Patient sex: M
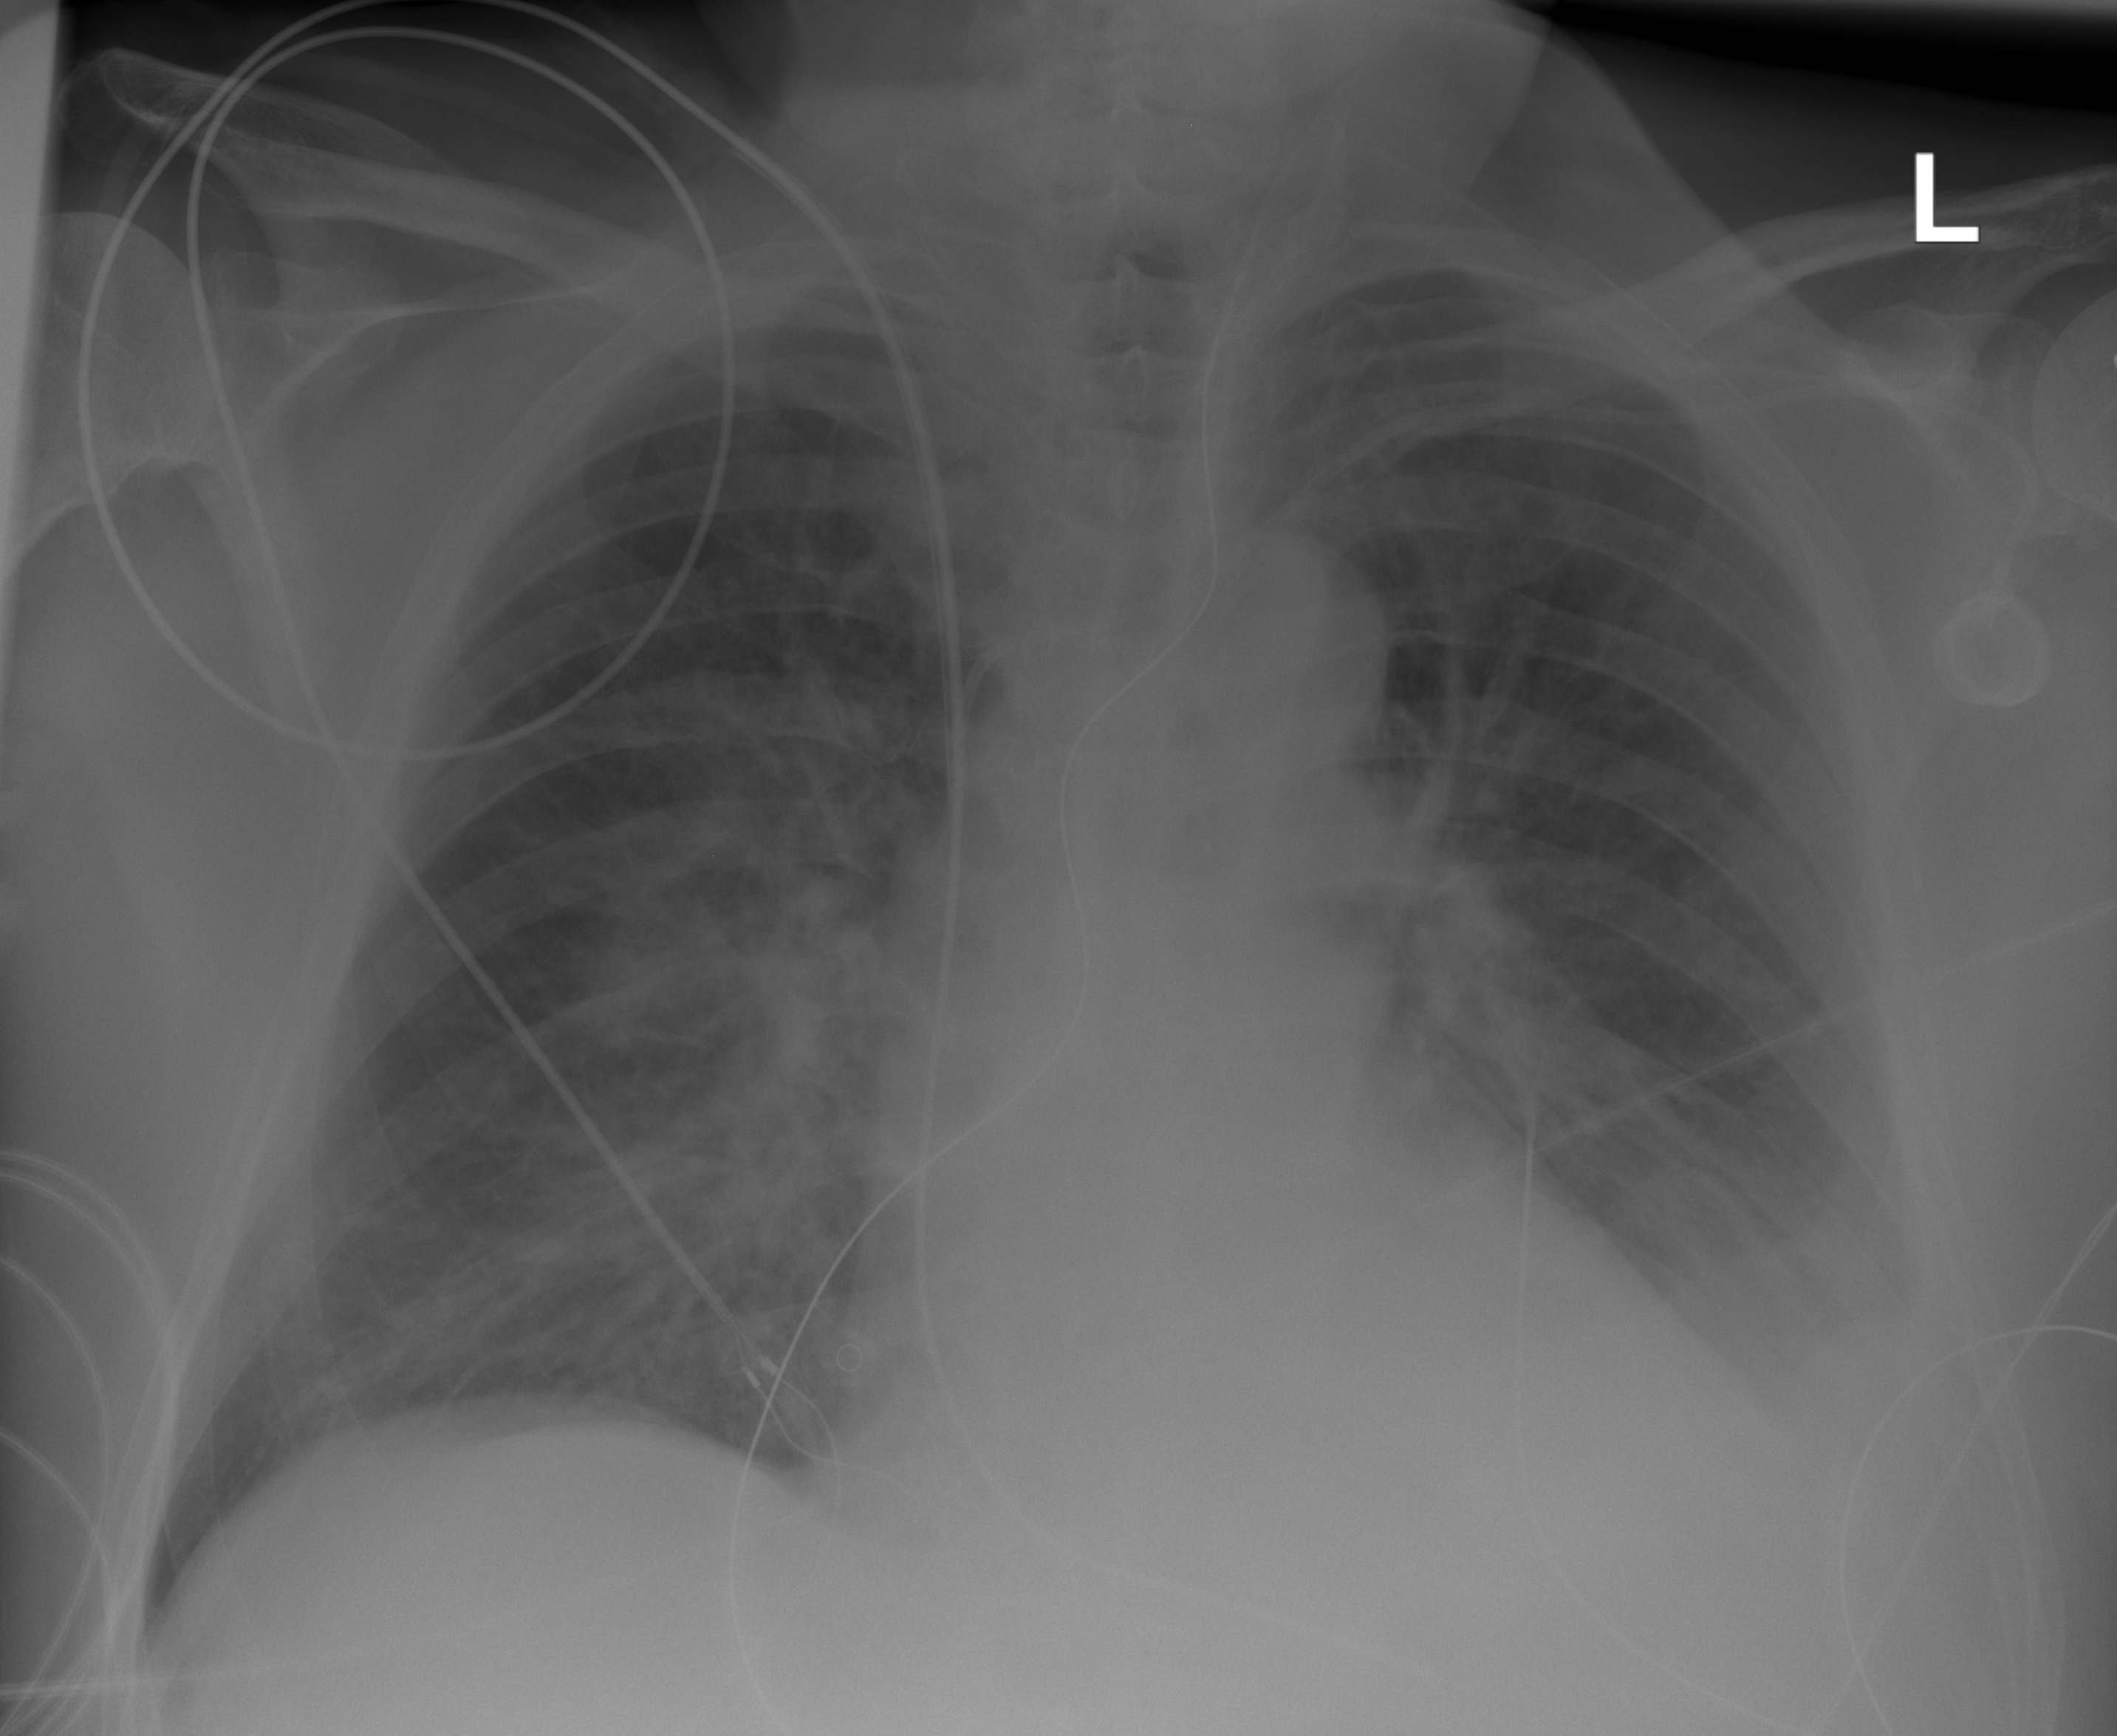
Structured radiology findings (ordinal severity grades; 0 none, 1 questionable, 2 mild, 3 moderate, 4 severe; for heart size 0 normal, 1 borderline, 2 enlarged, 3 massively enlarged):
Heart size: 0
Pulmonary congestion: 2
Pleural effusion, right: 0
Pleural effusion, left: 2
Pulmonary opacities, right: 2
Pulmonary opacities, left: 2
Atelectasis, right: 0
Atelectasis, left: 2